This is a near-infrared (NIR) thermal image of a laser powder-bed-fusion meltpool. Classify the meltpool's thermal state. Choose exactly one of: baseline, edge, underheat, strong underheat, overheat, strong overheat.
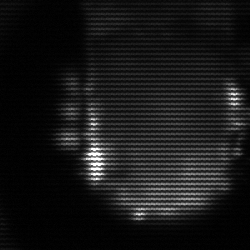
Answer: baseline